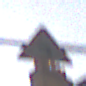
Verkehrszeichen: KurveLinks
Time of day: MorningAfternoon
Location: Outdoor (Urban)
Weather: Overcast
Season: NotSpecified
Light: Natural